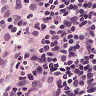
Metastatic tissue present: no